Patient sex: M
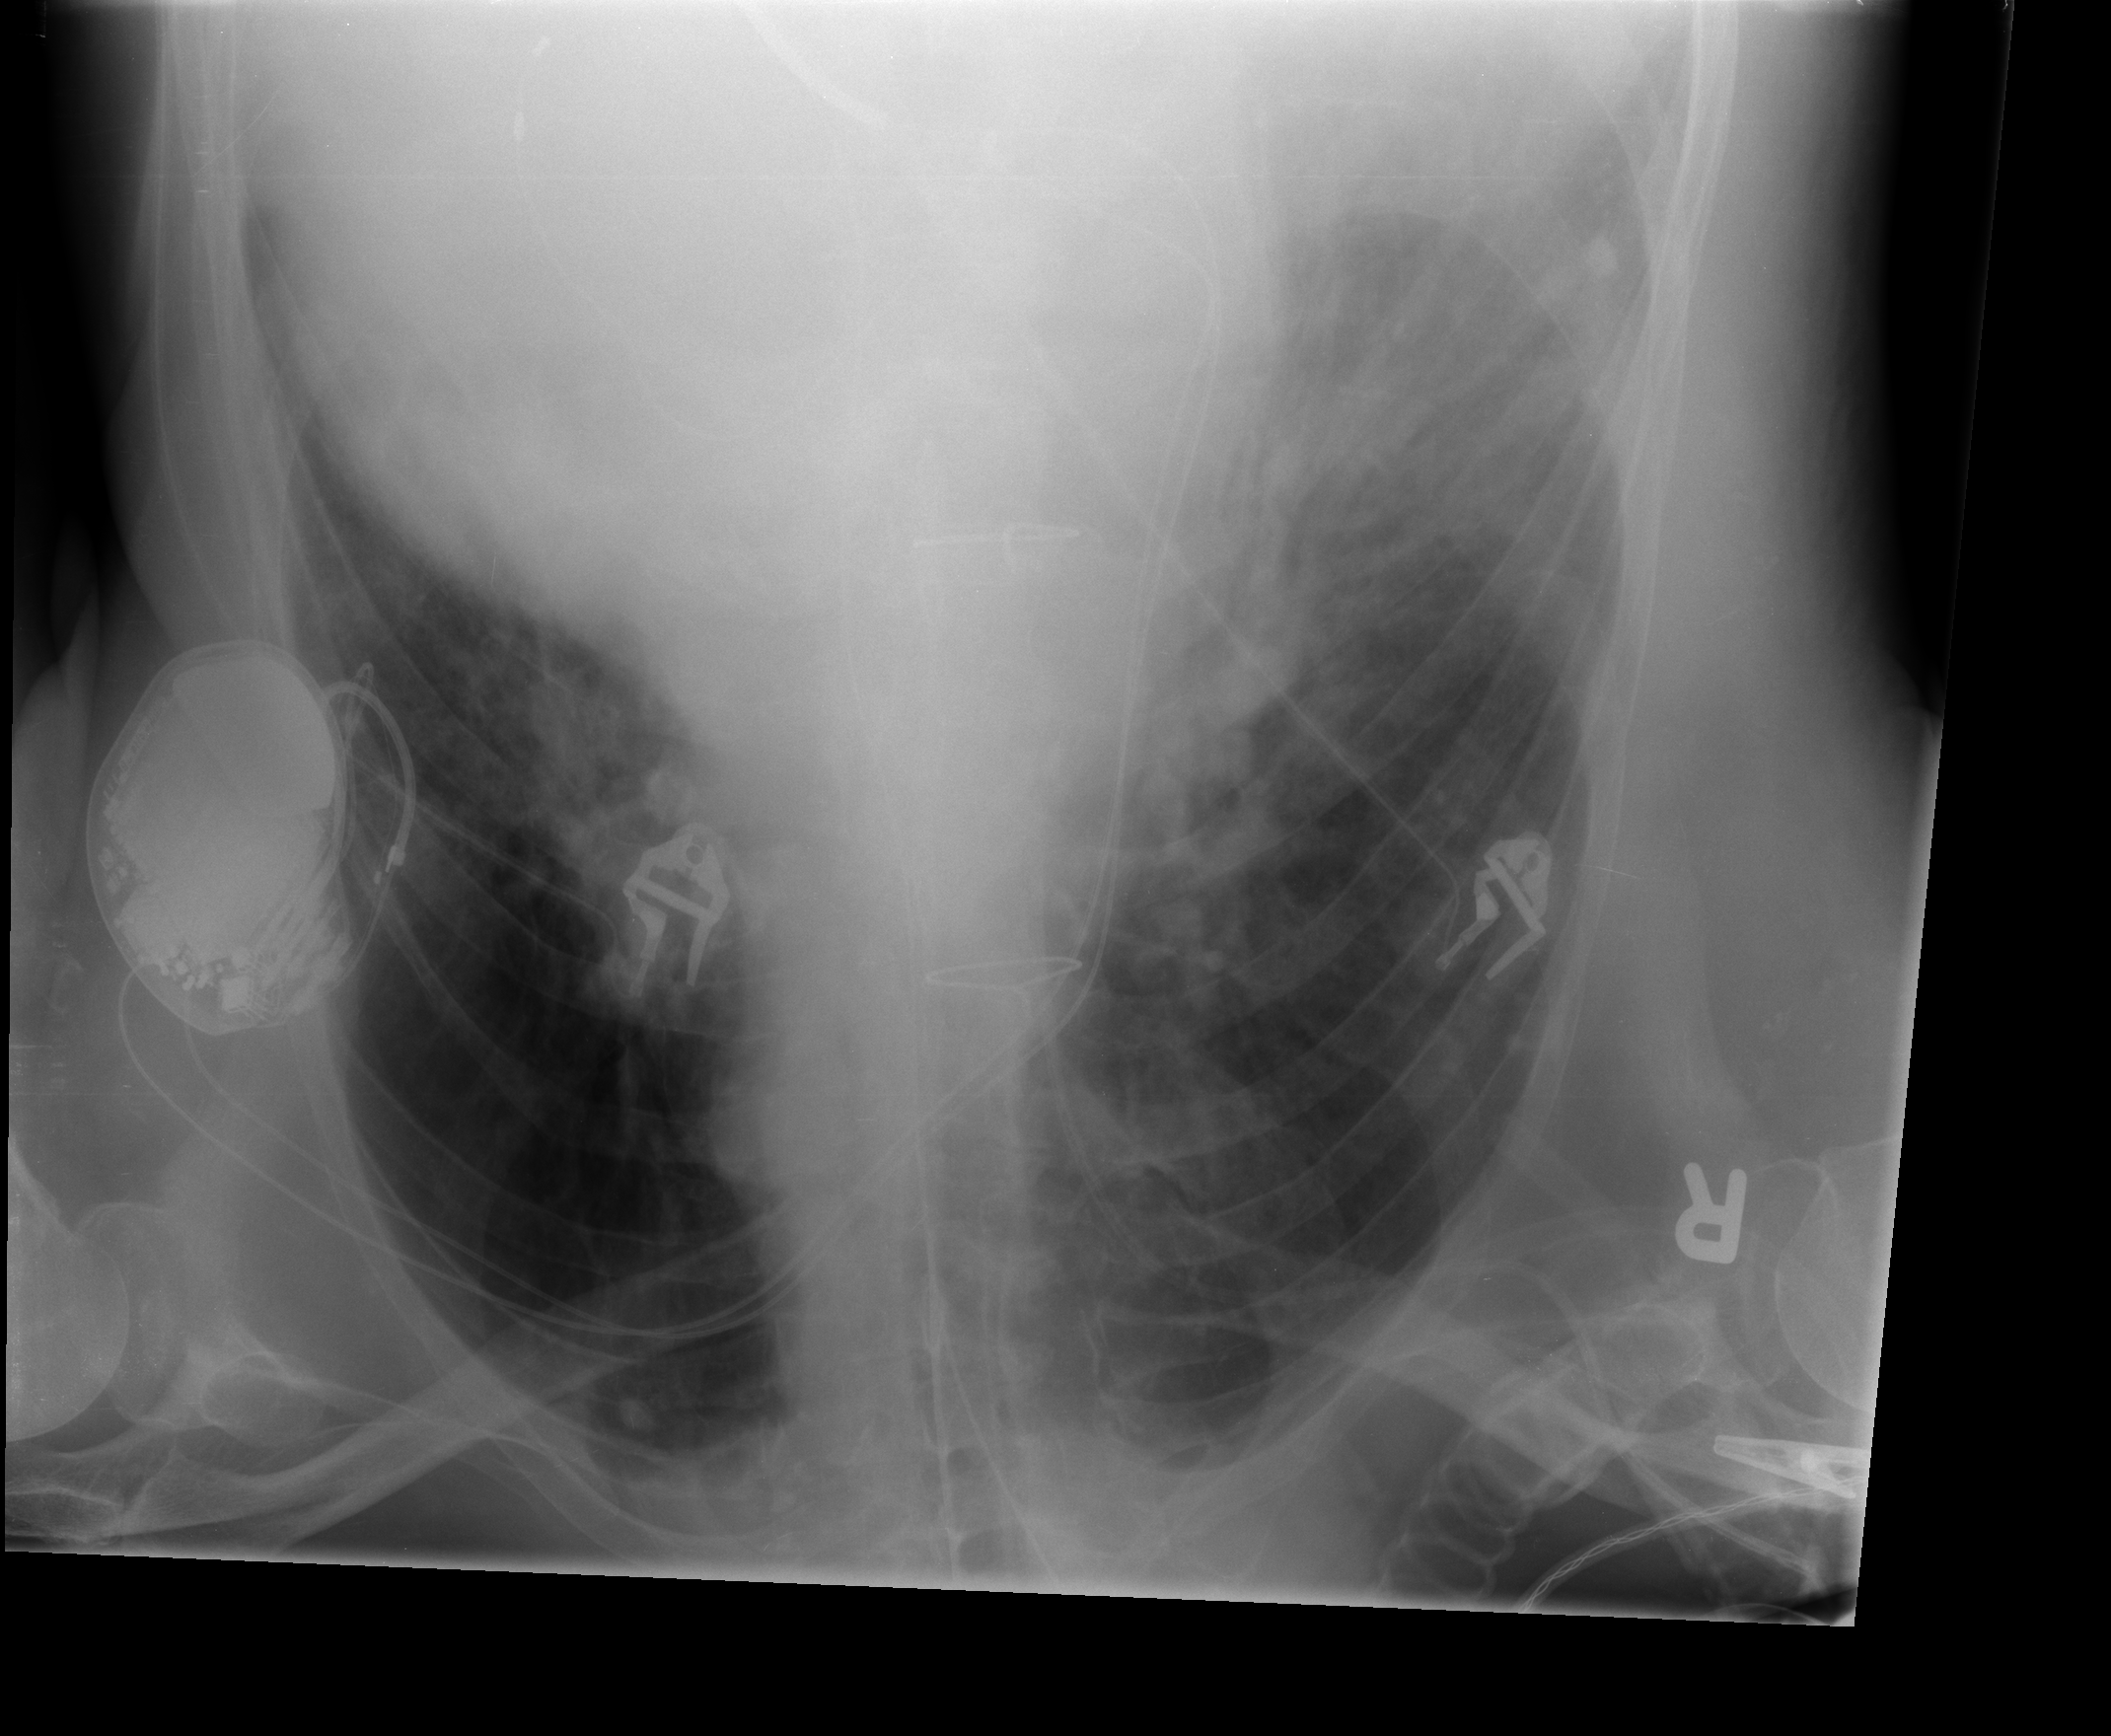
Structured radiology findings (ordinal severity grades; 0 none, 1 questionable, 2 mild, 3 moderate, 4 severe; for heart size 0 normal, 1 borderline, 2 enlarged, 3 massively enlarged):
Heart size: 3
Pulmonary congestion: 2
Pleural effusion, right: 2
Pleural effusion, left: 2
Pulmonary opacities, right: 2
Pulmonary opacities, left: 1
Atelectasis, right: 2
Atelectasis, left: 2